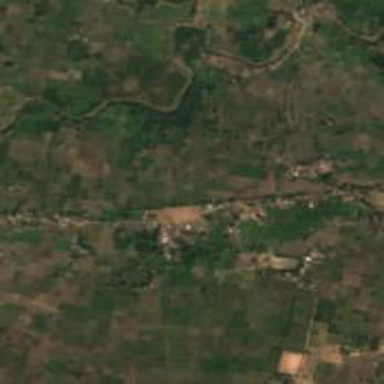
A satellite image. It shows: Village.